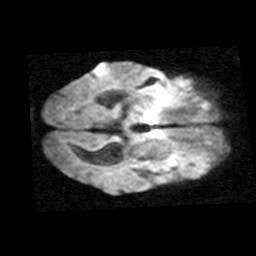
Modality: TRACE
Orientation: axial
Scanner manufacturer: siemens
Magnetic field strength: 1.5 T
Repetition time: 8.1 s
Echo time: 0.119 s